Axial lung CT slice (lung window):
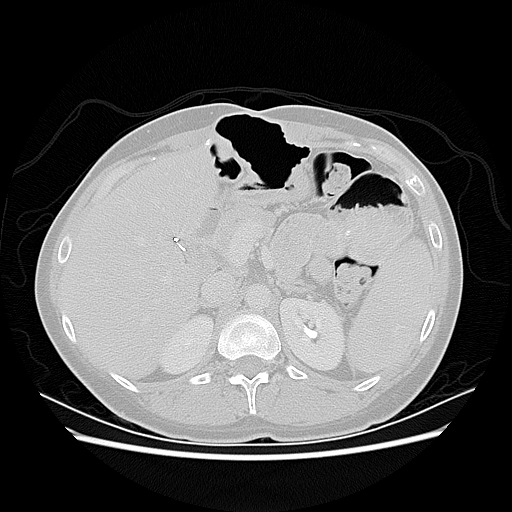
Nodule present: no